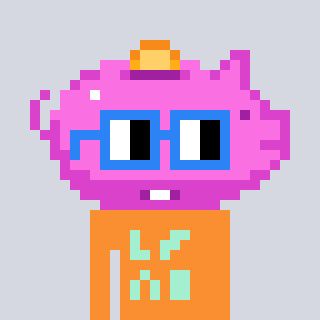
a pixel art character with square blue glasses, a piggybank-shaped head and a orange-colored body on a cool background